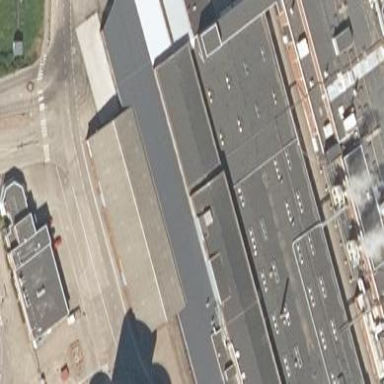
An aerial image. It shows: Industrial building with grey roof.